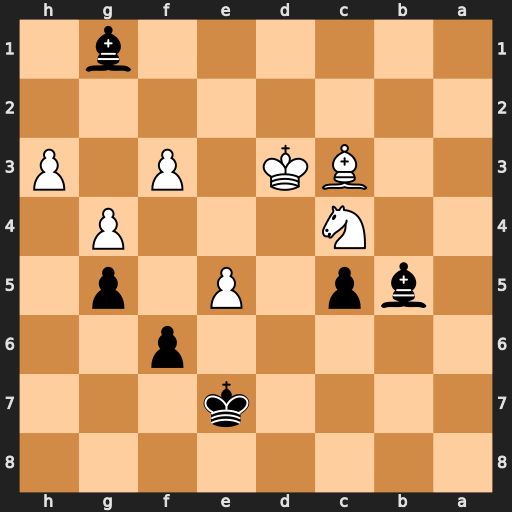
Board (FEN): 8/4k3/5p2/1bp1P1p1/2N3P1/2BK1P1P/8/6b1
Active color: b
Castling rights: -
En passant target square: -
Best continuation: fxe5 Bxe5 Ke6